Question: I have a small dataframe, which looks like this:
'''
In [639]: x
Out[639]:
Local State
1 3.2 6.2
2 5.3 10.4
3 14.9 29.17
4 8.5 16.6
5 6.95 13.5
6 12.3 23.9
'''
I use the following code to create a bar chart, and try to tweak it. The problem is, instead of tweaking the produced bar chart, the code creates an empty plot, and underneath, there is the Pandas bar chart. It is hard to describe, so I have attached a picture. Any ideas?
EDIT: Instead of trying to plot the 2 column dataframe, if I select and try to plot a single column (e.g. 'x.['col1'].plot(kind='bar')', then the code works fine. This is confusing...
Thanks!
'''
plt.figure(figsize = (8,6), dpi = 72)
plt.xlabel('RF Region')
plt.ylabel('Frequency [%]')
plt.title('Distribution of Rating Results')
ylim(0,50)
x.plot(kind='bar',color=colors,alpha=0.75)
ax = plt.gca()
ax.yaxis.set_major_locator(MultipleLocator(10))
ax.yaxis.set_minor_locator(MultipleLocator(5))
plt.grid(b=True, which='major', linewidth=1.0)
plt.grid(b=True, which='minor')
'''

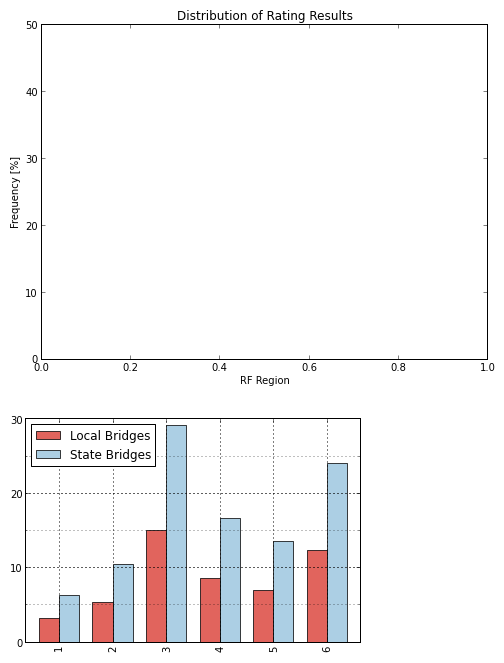
Answer: The problem is that you created a figure with an axis, and then you use pandas 'plot' which does that again, and you end up with two figures. You should instead pass the (already created) 'axis' object to the 'plot' function. This way pandas will plot on that particular 'axis' instead of creating a new one. Example:
'''
plt.figure(figsize = (8,6), dpi = 72)
plt.xlabel('RF Region')
plt.ylabel('Frequency [%]')
plt.title('Distribution of Rating Results')
ylim(0,50)
ax = plt.gca()
colors= ['r', 'b']
df.plot(kind='bar',color=colors, alpha=0.75, ax=ax)
ax.yaxis.set_major_locator(MultipleLocator(10))
ax.yaxis.set_minor_locator(MultipleLocator(5))
plt.grid(b=True, which='major', linewidth=1.0)
plt.grid(b=True, which='minor')
'''